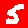
Digit: 5